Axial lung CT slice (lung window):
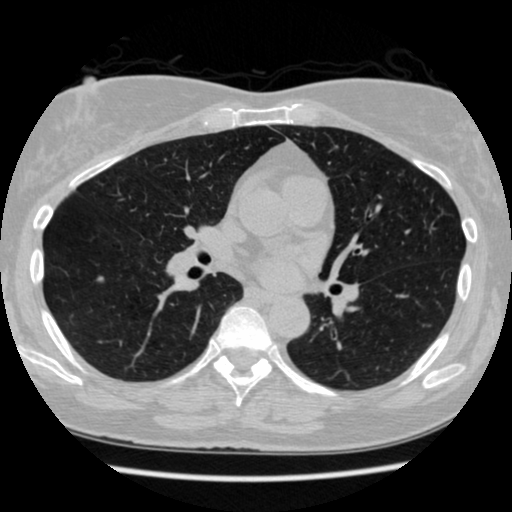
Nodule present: yes
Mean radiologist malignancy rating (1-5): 2.75